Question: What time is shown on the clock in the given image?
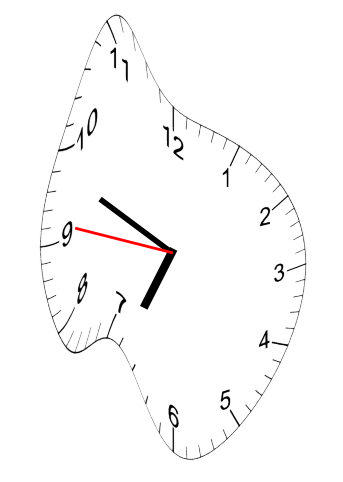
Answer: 06:48:46